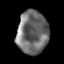
Tissue: prostate
Cell type: T cells
Senescence score: 0.334
Nuclear area (px): 1311
Mean DAPI intensity: 108.982